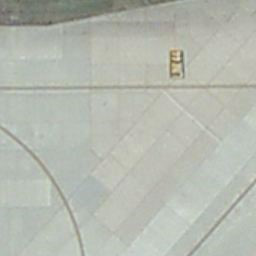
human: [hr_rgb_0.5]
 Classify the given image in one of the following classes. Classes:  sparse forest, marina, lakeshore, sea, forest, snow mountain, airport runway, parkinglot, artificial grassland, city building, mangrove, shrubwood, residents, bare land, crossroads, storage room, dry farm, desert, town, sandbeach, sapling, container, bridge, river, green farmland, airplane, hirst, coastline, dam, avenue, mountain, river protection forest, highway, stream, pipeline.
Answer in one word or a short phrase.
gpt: airport runway